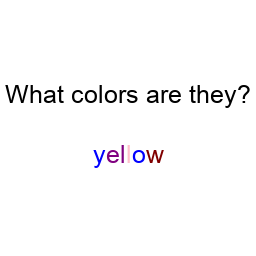
Color: blue, purple, purple, pink, blue, maroon
Color name shown: yellow
Background color: white
Question text color: black